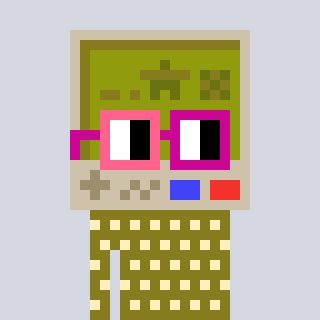
a pixel art character with square pink and red glasses, a gameboy-shaped head and a gunk-colored body on a cool background